【题型】填空题　【知识点】立体几何　【难度】easy
2021 年 10 月，麻省理工大学的数学家团队解决了 $n$ 维空间中的等角线问题. 等角线是组直线，这组直线中任意两条直线所成的角都相等. 三维空间中，最大的等角线组有 6 条直线，它们是连接正二十面体的 12 个相对顶点形成的 6 条直线. 已知棱长为 1 的正二十面体，其外接球半径为 $\frac{\sqrt{10+2\sqrt{5}}}{4}$，则三维空间最大等角线组中，任意两条直线形成的角的大小为\underline{\qquad\qquad} （精确到 $0.1^\circ$）.

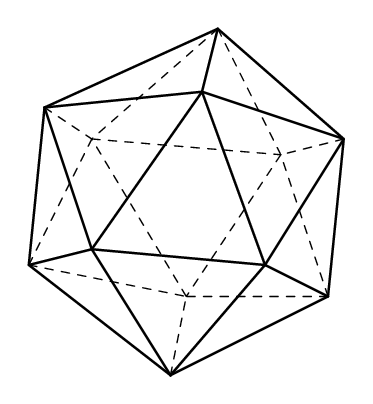
【解答】
【答案】 $63.4^\circ$

【分析】 根据正二十面体的结构，取等角线组中两条线段，及相应的对棱围成一个矩形，求出这个矩形的对角线的夹角即得.

【详解】 如图，根据正二十面体的结构，取等角线组中两条线段，及相应的对棱围成一个矩形 $ABCD$，

矩形对角线交点为 $O$，是正二十面体外接球球心，$OA=OB=\frac{\sqrt{10+2\sqrt{5}}}{4}$，棱 $AB=1$，

$\cos \angle AOB = \frac{OA^2+OB^2-AB^2}{2OA \cdot OB} = \frac{\frac{10+2\sqrt{5}}{16} + \frac{10+2\sqrt{5}}{16} - 1}{2 \times \frac{10+2\sqrt{5}}{16}} = \frac{\sqrt{5}}{5}$，

$\angle AOB = \arccos \frac{\sqrt{5}}{5} \approx 63.4^\circ$.

故答案为：$63.4^\circ$

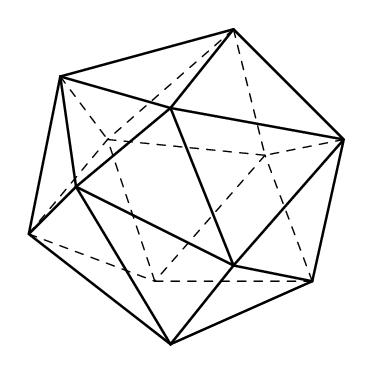
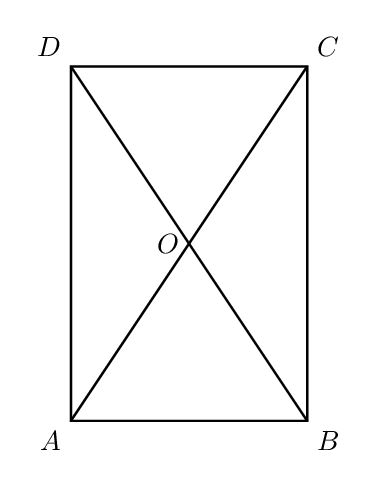